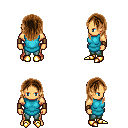
a pixel art fantasy rpg character, male body template, human, tanned skin, teal tunic, teal pants, brown long hairstyle, leather bracers, gold boots, four views (front, back, left, right), 2x2 character sprite sheet, small pixel art, hard edges, no anti-aliasing